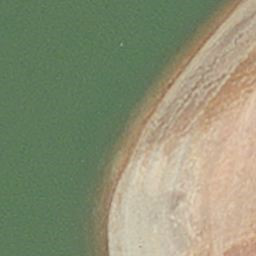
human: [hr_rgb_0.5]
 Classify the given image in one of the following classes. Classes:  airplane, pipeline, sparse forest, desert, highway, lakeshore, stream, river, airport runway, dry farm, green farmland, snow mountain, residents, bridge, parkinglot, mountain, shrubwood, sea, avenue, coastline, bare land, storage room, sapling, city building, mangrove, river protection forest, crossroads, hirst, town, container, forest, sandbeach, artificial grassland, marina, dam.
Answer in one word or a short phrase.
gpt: hirst